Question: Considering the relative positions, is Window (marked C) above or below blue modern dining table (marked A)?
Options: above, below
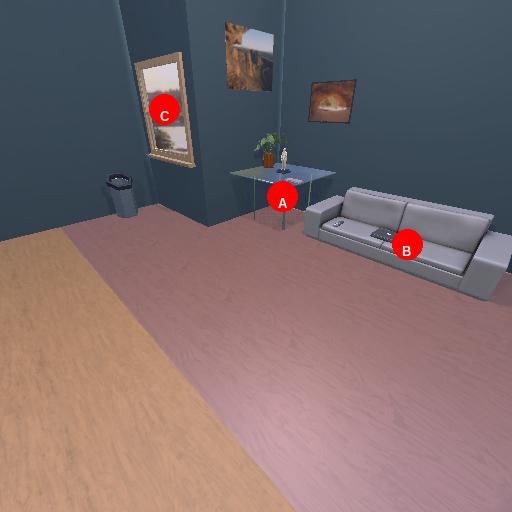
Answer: above